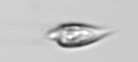
Label: Oxytoxum